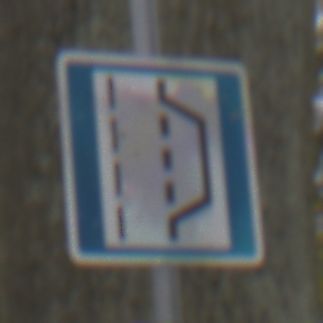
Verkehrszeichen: NothalteUndPannenbucht
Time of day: Midday
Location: Outdoor (Nature)
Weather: Overcast
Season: Autumn
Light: Natural